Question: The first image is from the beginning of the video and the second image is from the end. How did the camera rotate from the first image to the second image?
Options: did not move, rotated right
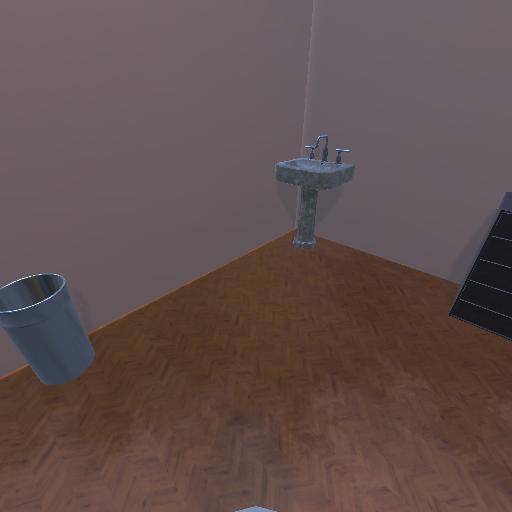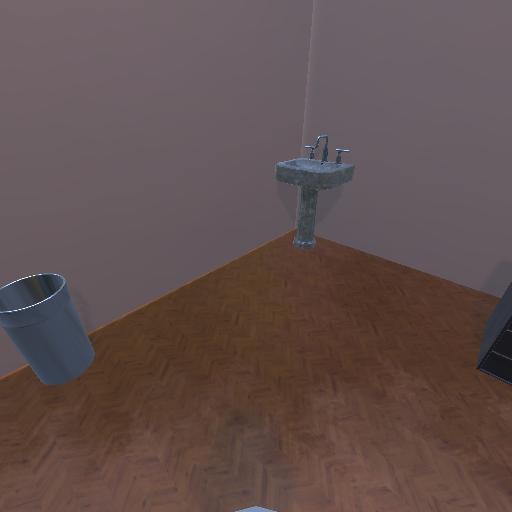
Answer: did not move